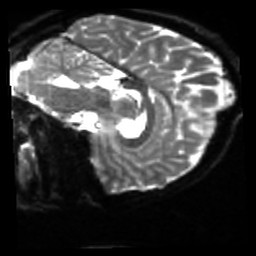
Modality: sbref
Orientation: sagittal
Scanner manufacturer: siemens
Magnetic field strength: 3 T
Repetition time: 4 s
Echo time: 0.0594 s